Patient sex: M
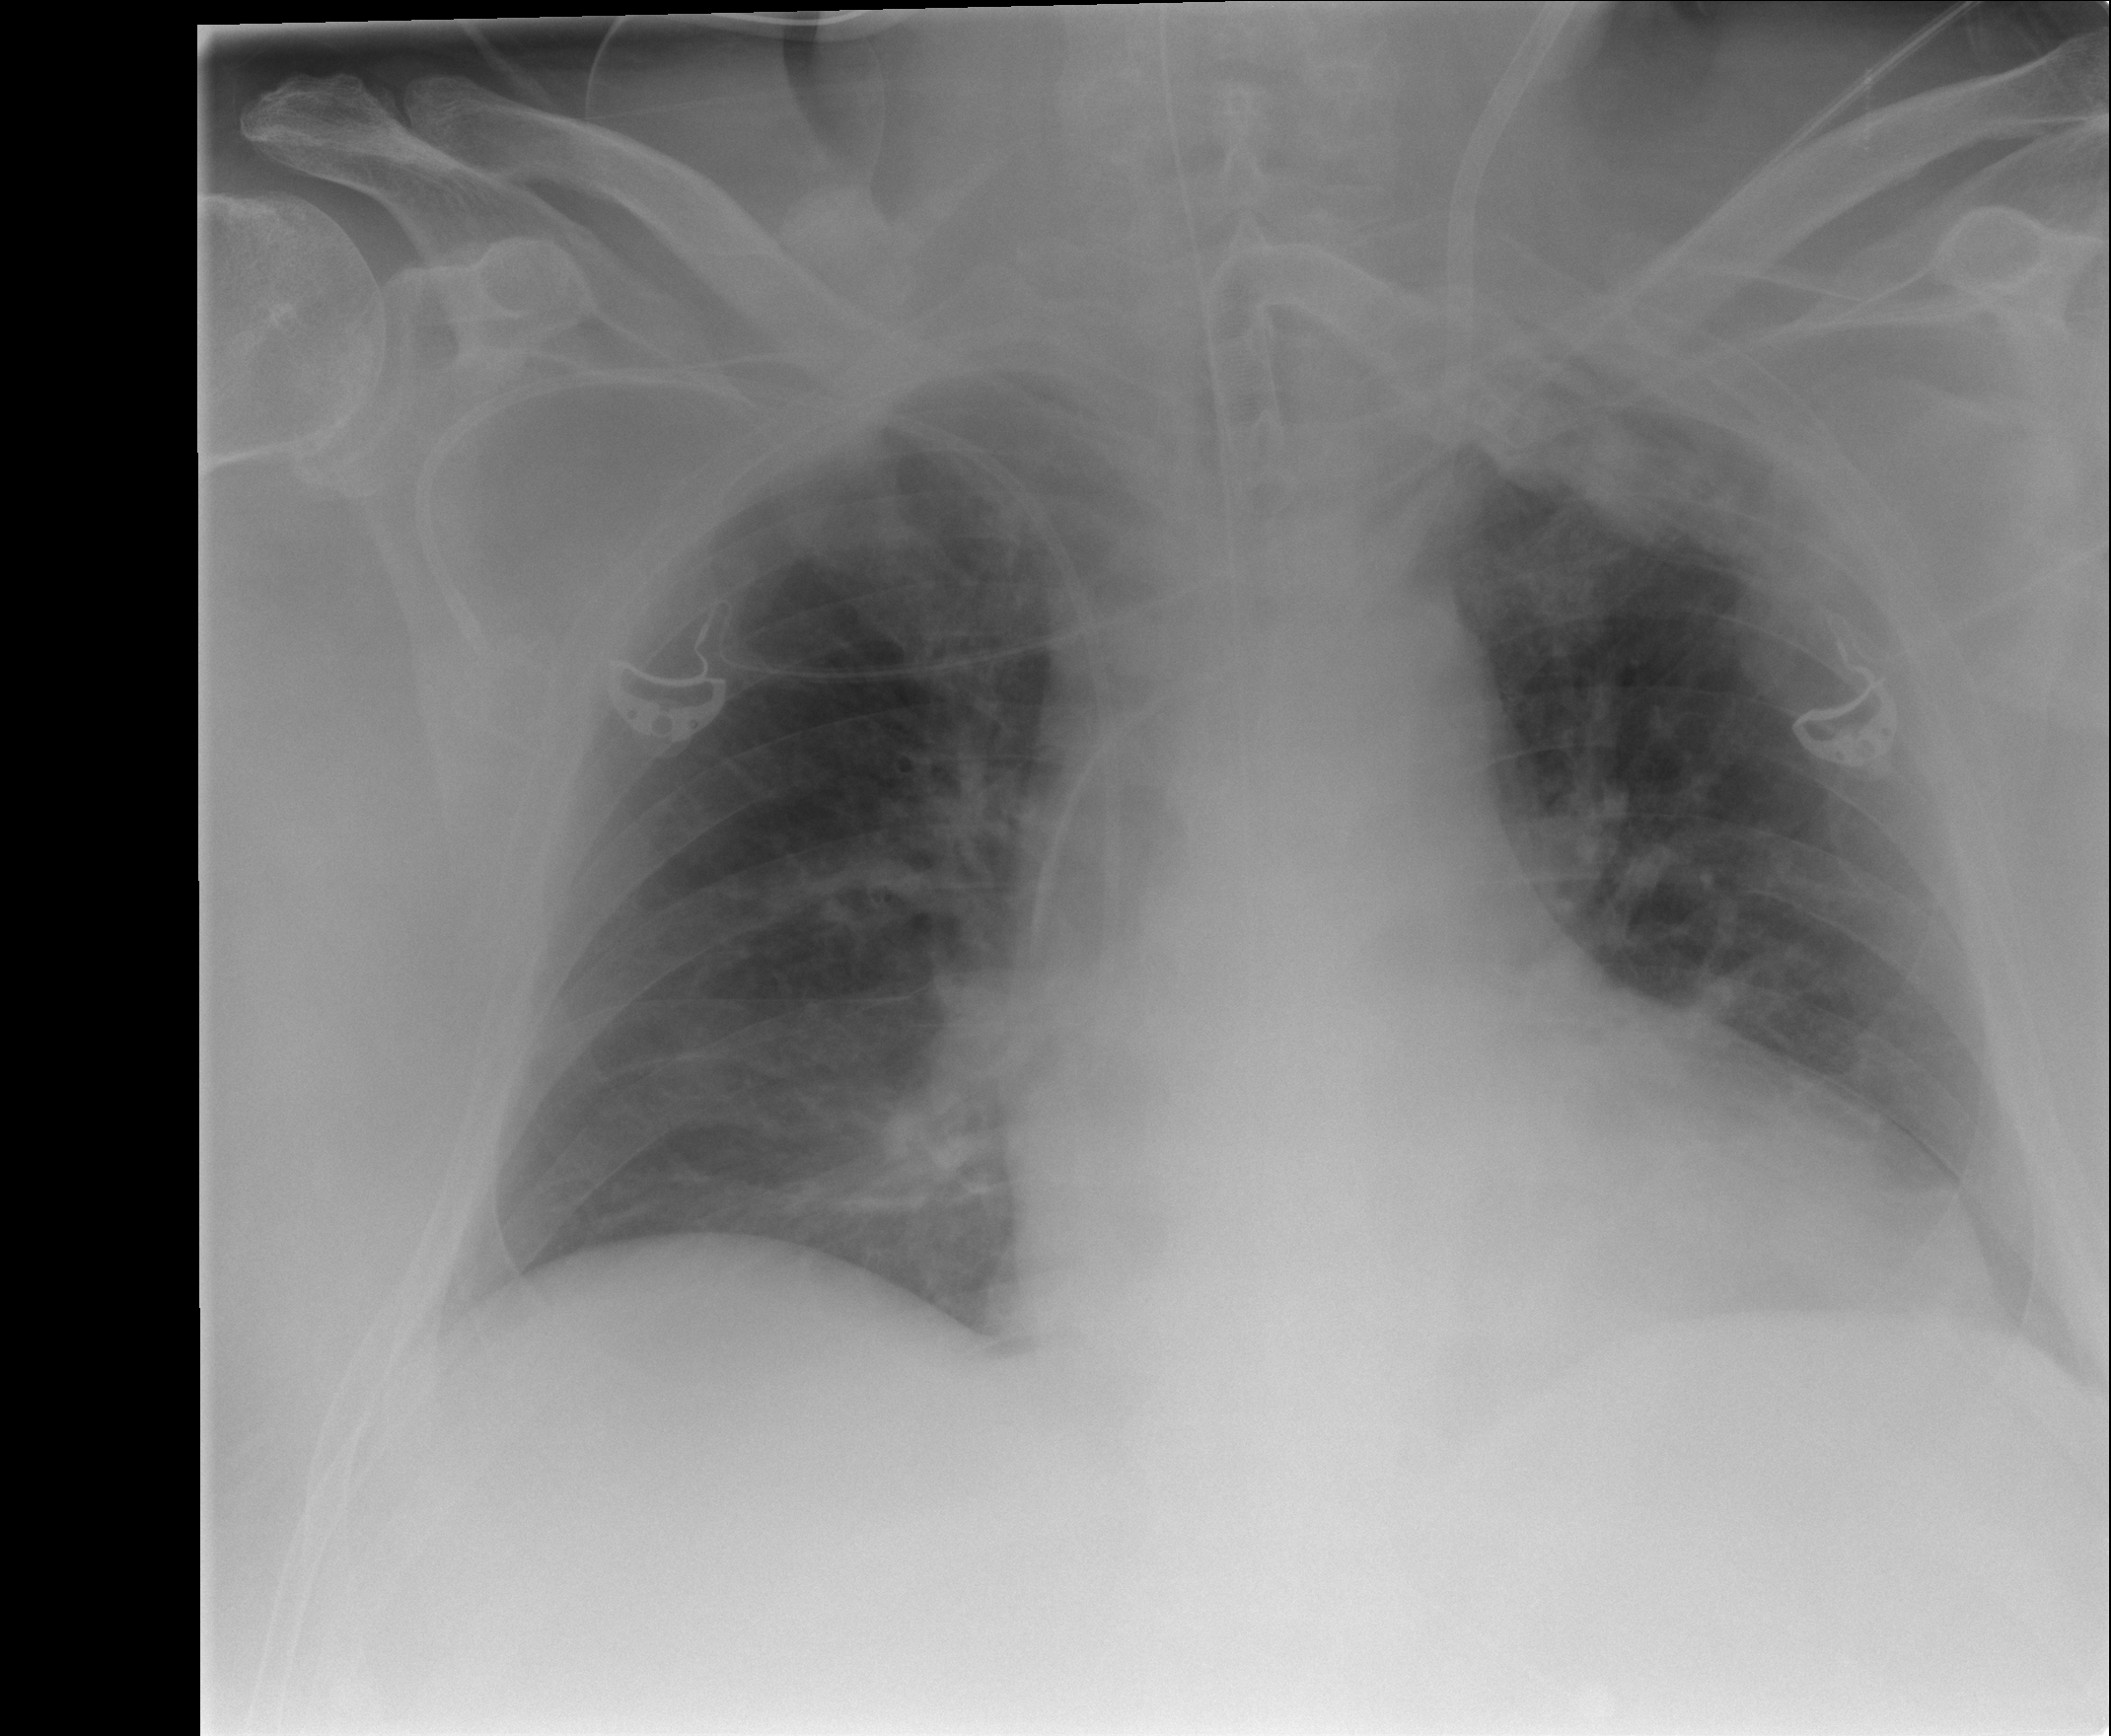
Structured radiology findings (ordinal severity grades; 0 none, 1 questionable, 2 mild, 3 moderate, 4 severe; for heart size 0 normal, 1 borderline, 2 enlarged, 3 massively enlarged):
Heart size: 2
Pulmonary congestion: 0
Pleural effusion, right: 1
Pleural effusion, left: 1
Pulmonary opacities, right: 0
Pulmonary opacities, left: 0
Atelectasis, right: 0
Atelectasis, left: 0